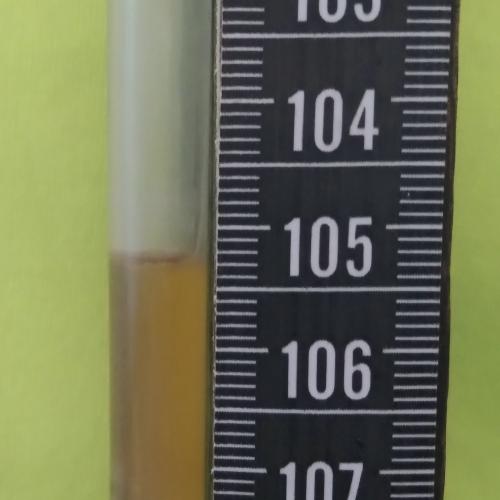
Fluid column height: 105.2 cm